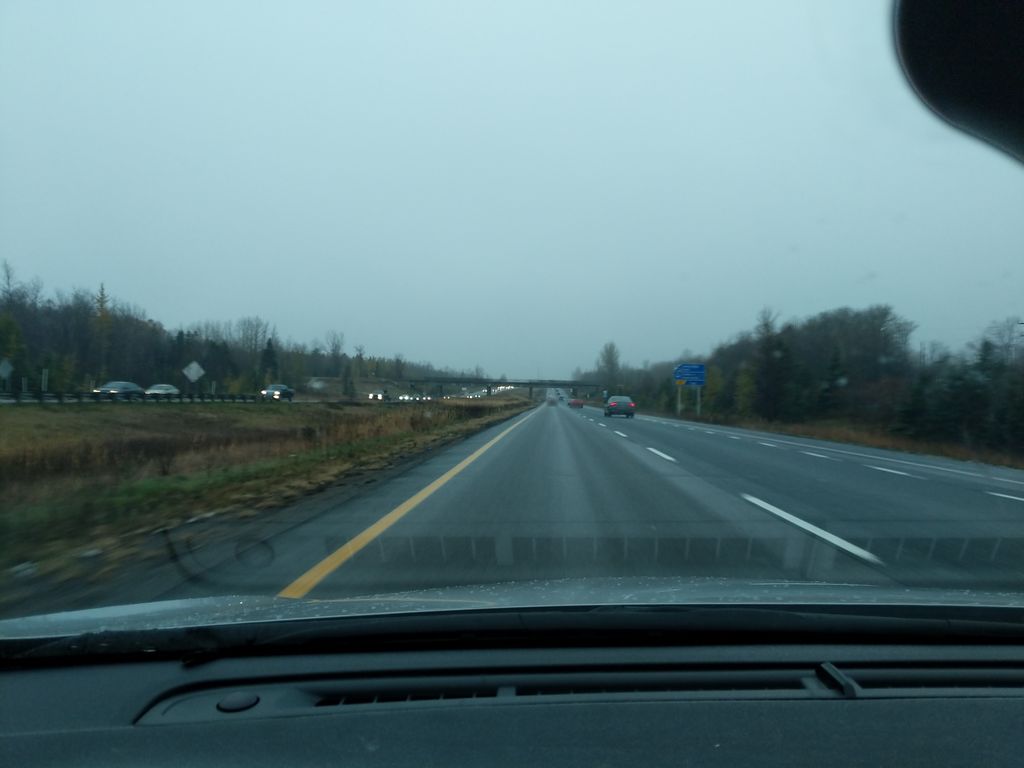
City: quebec_city